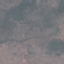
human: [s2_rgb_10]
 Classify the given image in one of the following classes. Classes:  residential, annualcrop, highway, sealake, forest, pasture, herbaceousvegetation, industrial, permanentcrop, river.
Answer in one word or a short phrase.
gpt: HerbaceousVegetation